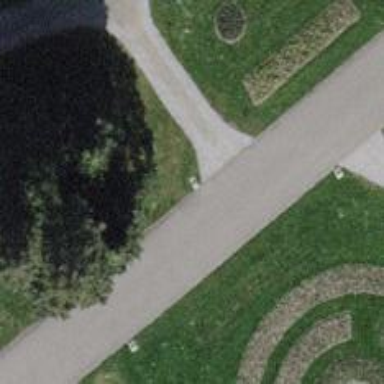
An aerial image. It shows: Compacted path road.